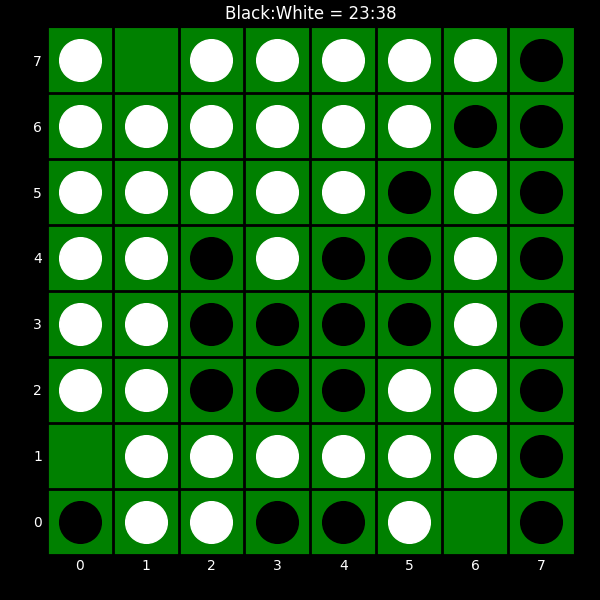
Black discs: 23
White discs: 38